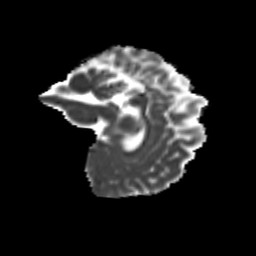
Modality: MD
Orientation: sagittal
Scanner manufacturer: siemens
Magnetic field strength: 3 T
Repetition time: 9.2 s
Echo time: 0.084 s